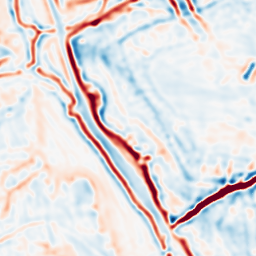
Category: multiscale
Decomposition family: log
Decomposition parameters: sigma: 3
Upsampling method: regularized
Upsampling parameters: scale: 4
lambda_reg: 0.01
Upsampling scale: 4